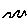
Label: zigzag